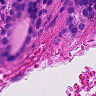
Metastatic tissue present: yes